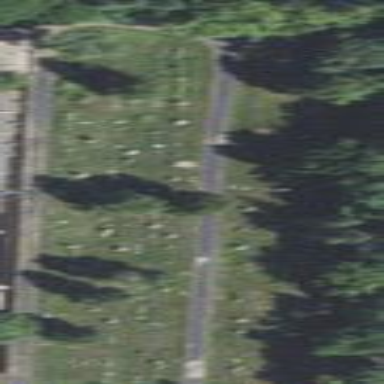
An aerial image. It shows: Cemetery.